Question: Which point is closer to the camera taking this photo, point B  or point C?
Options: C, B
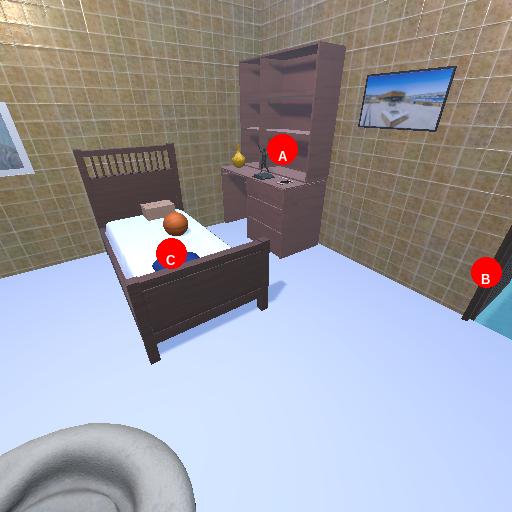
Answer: C